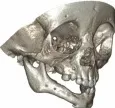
One year after surgery.
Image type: radiology (ct)